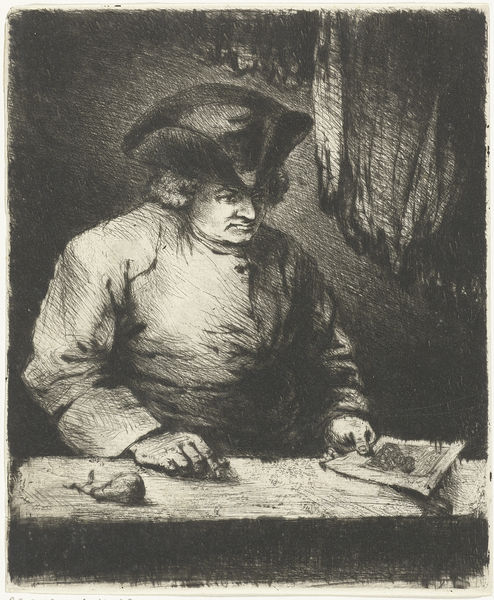
Titel: Portret van Hendrik Chalon
Künstler: Jan Chalon
Standort: Amsterdam
Institution: Rijksmuseum
Schlagwörter: dunkel, hand, mann, schatten, weiß, frisur, hut, nase, schwarz, tisch, zeichnung, blick, tuch, augen, bild, hände, portrait, porträt, vorhang, brüstung, haare, mantel, decke, knopf, locken, maus, papier, mauer, grafik, birne, radierung, seite, bleistift, dreispitz, beutel, brief, porträr, geldsack, raddierung, geldbutel